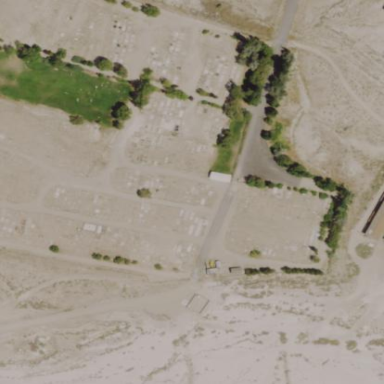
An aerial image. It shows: Cemetery.